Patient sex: F
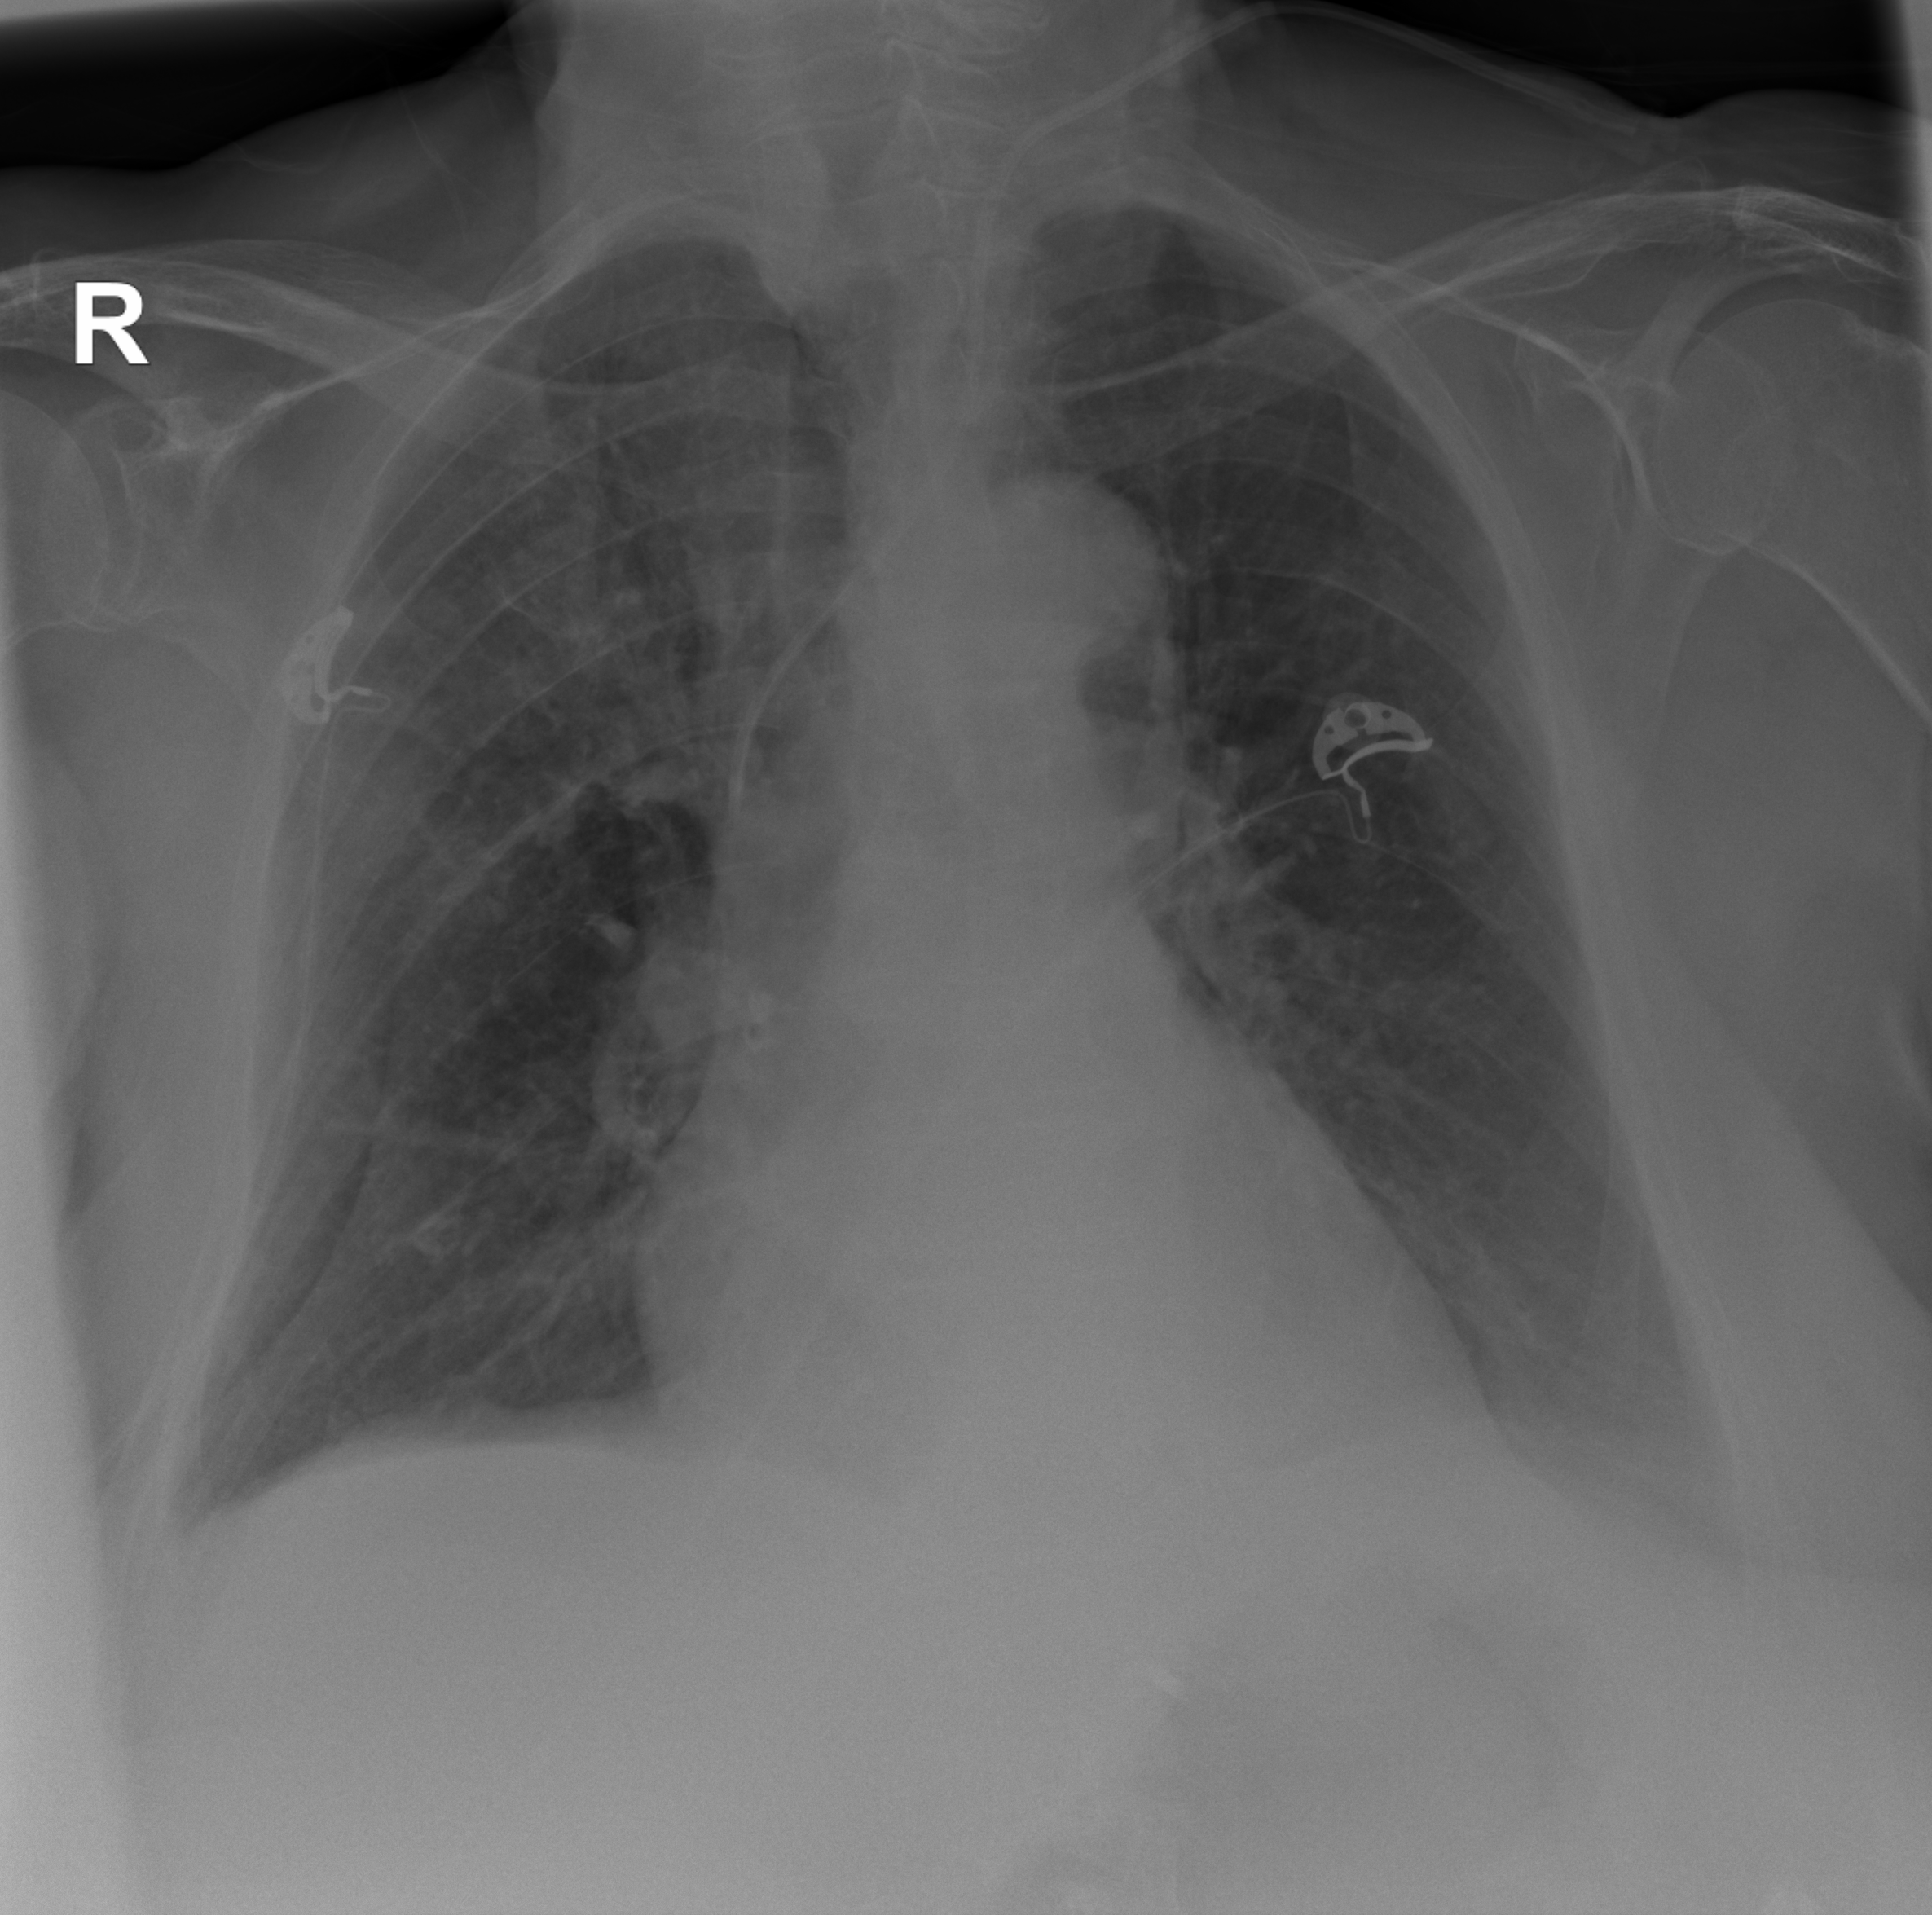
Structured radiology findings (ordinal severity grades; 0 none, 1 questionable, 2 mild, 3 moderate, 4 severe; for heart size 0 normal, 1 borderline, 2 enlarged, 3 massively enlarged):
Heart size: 1
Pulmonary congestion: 0
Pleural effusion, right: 2
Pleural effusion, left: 2
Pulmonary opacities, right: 2
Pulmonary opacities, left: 0
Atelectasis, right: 2
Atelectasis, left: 2